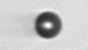
Label: bead